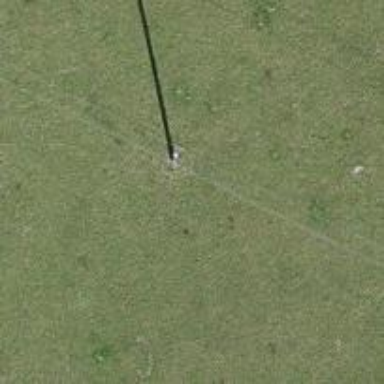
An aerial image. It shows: Power pole.